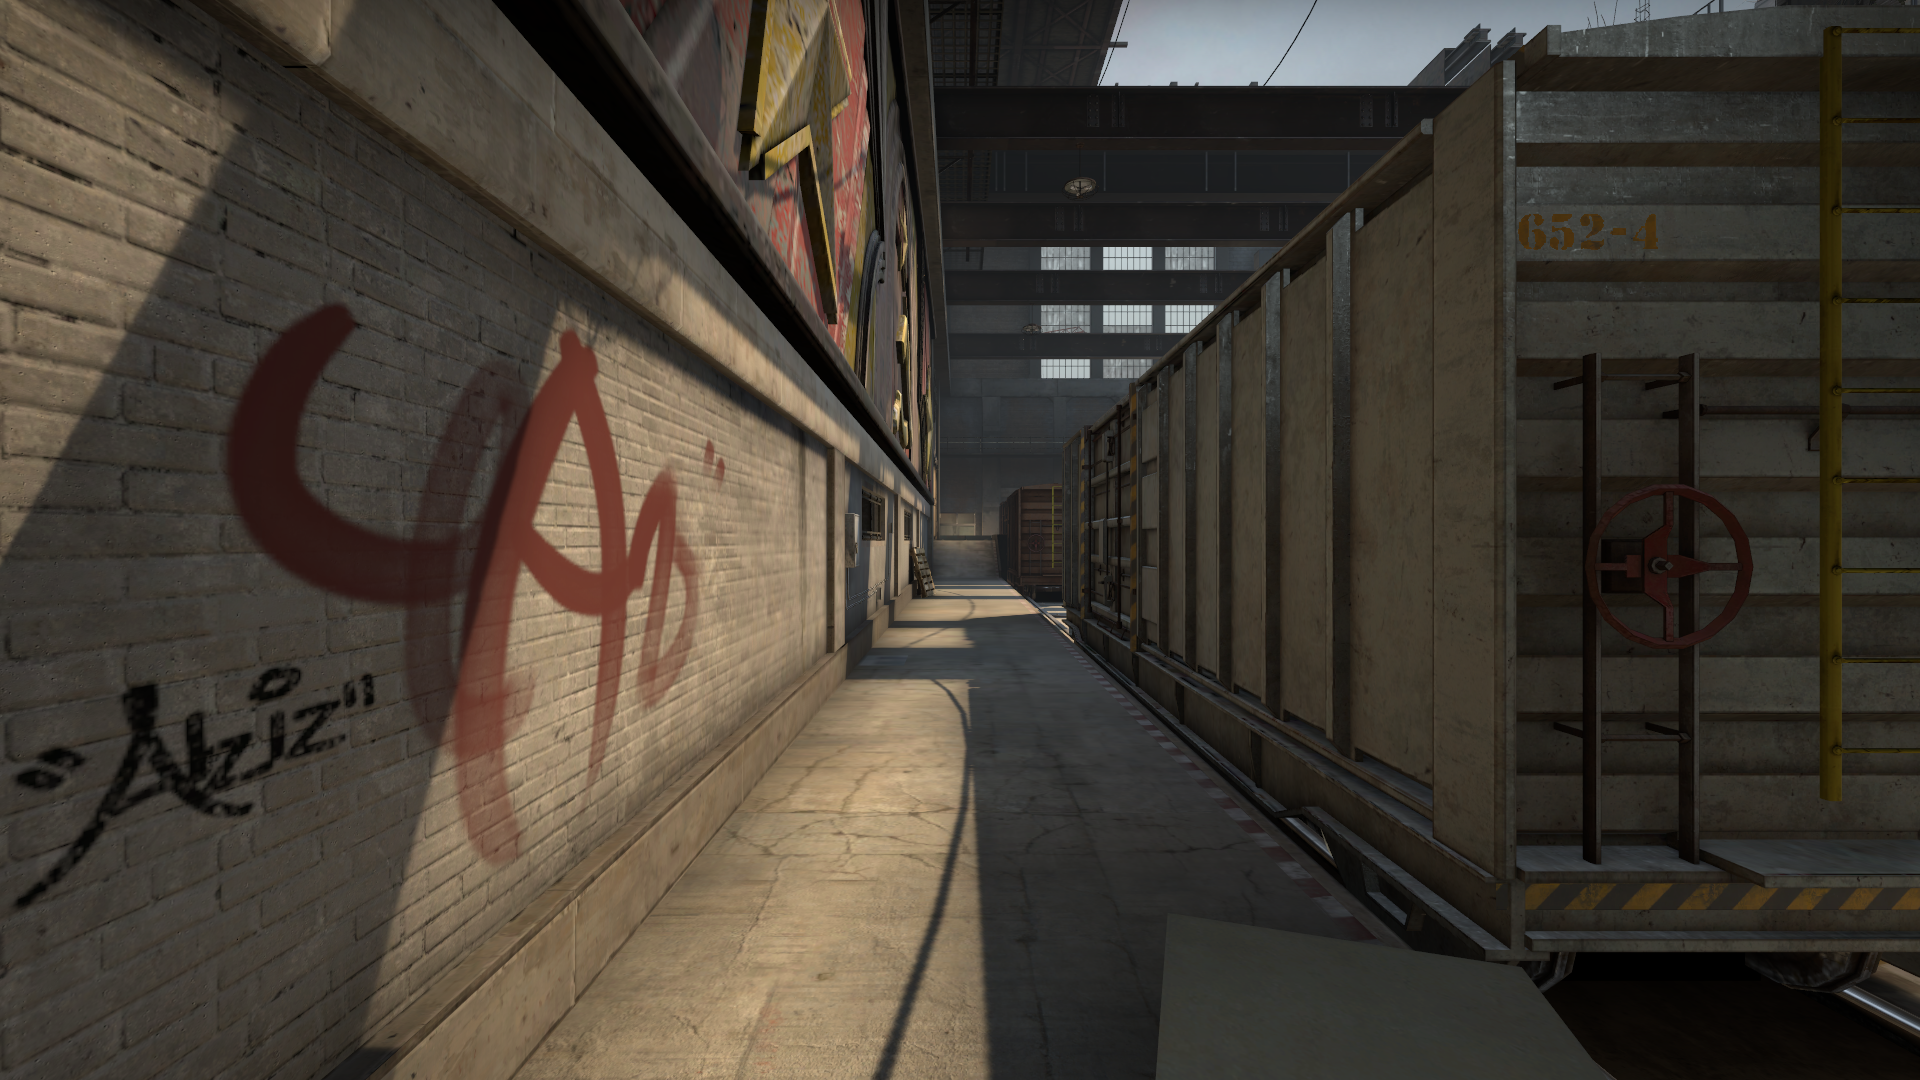
Map: de_train